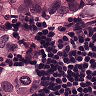
Metastatic tissue present: yes